Question: All I want is just make an absolute '<div>a message</div>' on the right side of an input, so the div won't affect static layout. But I found the location was wrong. How should I do it?

'''
$('input').each(function(i, input){
var input = $(input);
var top = input.offset().top;
var left = input.offset().left+input.outerWidth();
var attrs = {top:top, left:left, position:'absolute'};
input.focus(function(){
var tip = $('<div>a message</div>');
tip.css(attrs);
tip.insertAfter(input)});
});
'''
'''
<link href="http://cdn.jarsj.cn/bootstrap.min.css" rel="stylesheet">
<div class="container-fluid">
<div class="page-header">
<h1>Test Page</h1>
</div>
<div class="row">
<div class="col-md-2">
<ul class="nav nav-pills nav-stacked">
<li role="presentation"><a href="/">Home</a></li>
<li role="presentation"><a href="profile">Profile</a></li>
<li role="presentation"><a href="messages">Messages</a></li>
</ul>
</div>
<div class="col-md-5">
<div class="panel panel-primary">
<div class="panel-heading">fill the form please.</div>
<div class="panel-body">
<form>
<div class="form-group">
<label for="username">username</label>
<input type="text" class="form-control" id="username_id" name="username">
</div>
<button type="submit" class="btn btn-default">Submit</button>
</form>
</div>
</div>
</div>
</div>
</div>
<script src="http://cdn.jarsj.cn/jquery-1.11.0.min.js"></script>
<script src="http://cdn.jarsj.cn/bootstrap.min.js"></script>
'''
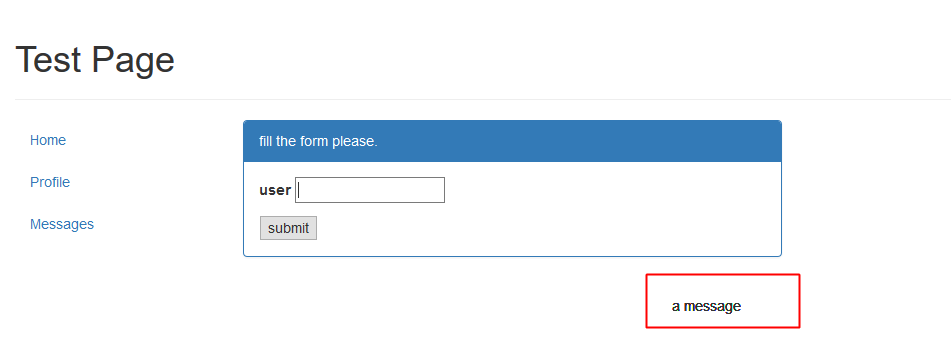
Answer: You have calculated the position relative to the beginning of the document. So avoid placing absolutely-positioned element into any block.
> For absolutely positioned elements (those with 'position: absolute' or 'position: fixed'), <URL> specifies the distance between the top margin edge of the element and the top edge of its containing block.
The first relatively positioned parent block becomes the containing block for absolutely positioned elements. In your case this is '<div class="col-md-5">'. Bootstrap adds the 'position: relative' property to all its columns.
So use
'''
tip.appendTo('body')});
'''
instead of
'''
tip.insertAfter(input)});
'''
'''
$('input').each(function(i, input){
var input = $(input);
var top = input.offset().top;
var left = input.offset().left+input.outerWidth();
var attrs = {top:top, left:left, position:'absolute'};
input.focus(function(){
var tip = $('<div>a message</div>');
tip.css(attrs);
tip.appendTo('body')});
});
'''
'''
<link href="http://cdn.jarsj.cn/bootstrap.min.css" rel="stylesheet">
<div class="container-fluid">
<div class="page-header">
<h1>Test Page</h1>
</div>
<div class="row">
<div class="col-md-2">
<ul class="nav nav-pills nav-stacked">
<li role="presentation"><a href="/">Home</a></li>
<li role="presentation"><a href="profile">Profile</a></li>
<li role="presentation"><a href="messages">Messages</a></li>
</ul>
</div>
<div class="col-md-5">
<div class="panel panel-primary">
<div class="panel-heading">fill the form please.</div>
<div class="panel-body">
<form enctype="multipart/form-data" method="post">
<p>
<label for="username">user</label>
<input id="id_username" name="username" type="text" />
</p>
<input type="submit" value="submit"/>
</form>
</div>
</div>
</div>
</div>
</div>
<script src="http://cdn.jarsj.cn/jquery-1.11.0.min.js"></script>
<script src="http://cdn.jarsj.cn/bootstrap.min.js"></script>
'''